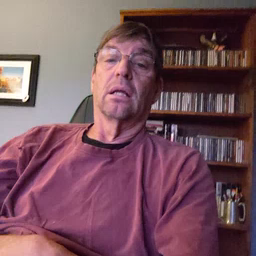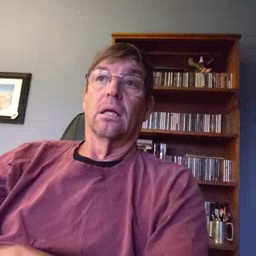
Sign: clown